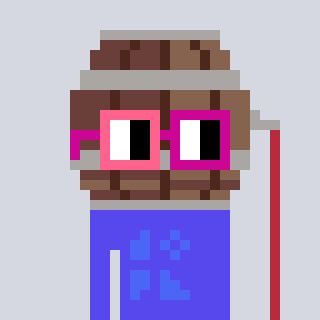
a pixel art character with square pink and red glasses, a wine barrel-shaped head and a computerblue-colored body on a cool background